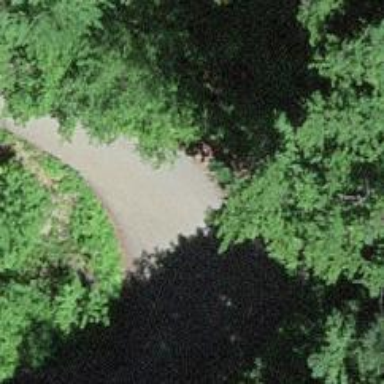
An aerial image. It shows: Service road with unpaved surface of grade2.